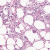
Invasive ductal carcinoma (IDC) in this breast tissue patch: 0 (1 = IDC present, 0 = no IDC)